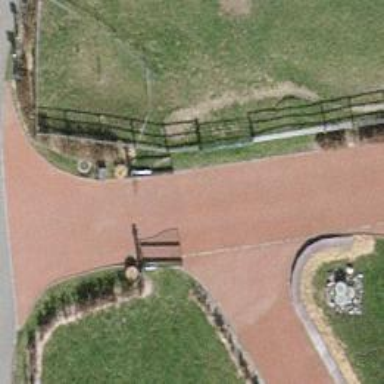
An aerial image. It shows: Gate.